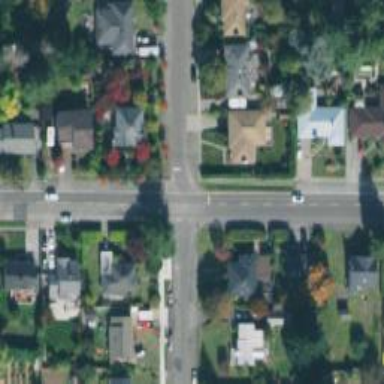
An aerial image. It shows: Residential road with sidewalk on the left side.